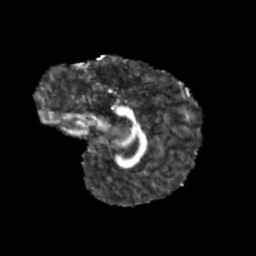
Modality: FA
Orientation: sagittal
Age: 9
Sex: female
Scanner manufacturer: siemens
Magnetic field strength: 3 T
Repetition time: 3.8 s
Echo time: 0.07 s